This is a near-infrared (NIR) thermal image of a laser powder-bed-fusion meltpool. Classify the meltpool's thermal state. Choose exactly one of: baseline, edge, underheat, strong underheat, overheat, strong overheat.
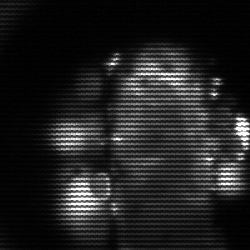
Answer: strong underheat